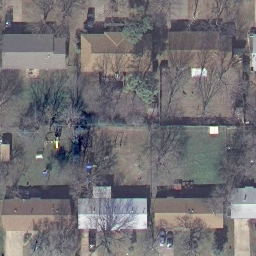
Label: residential